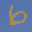
Label: 6